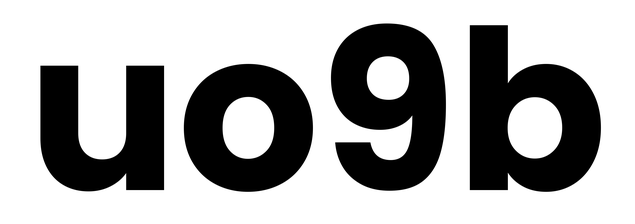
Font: Poppins-Bold